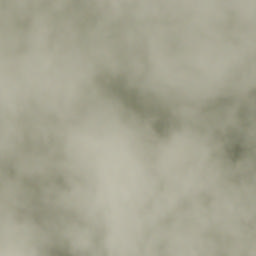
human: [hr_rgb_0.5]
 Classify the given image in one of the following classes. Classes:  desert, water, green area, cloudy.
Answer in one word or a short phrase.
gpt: cloudy